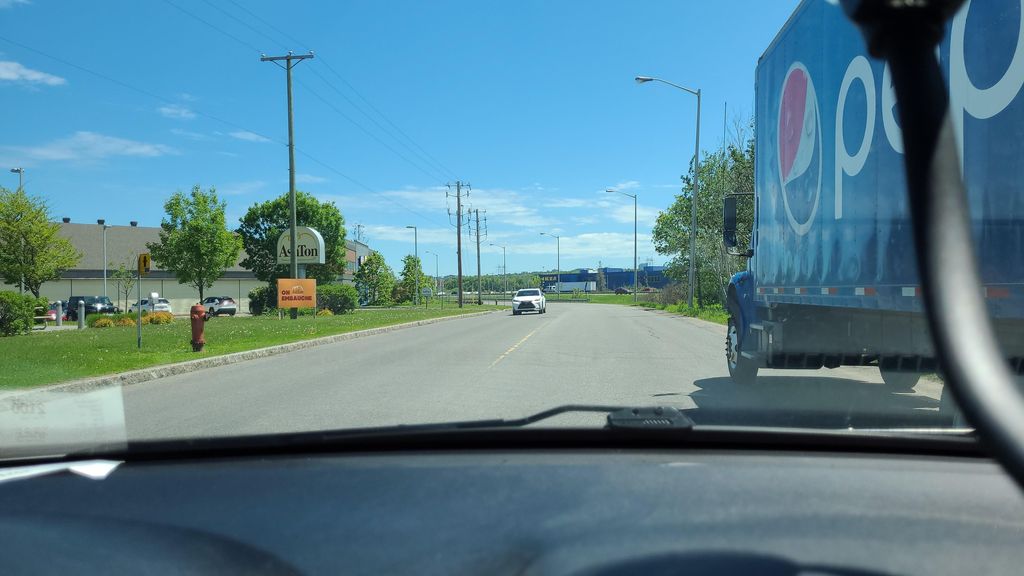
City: quebec_city